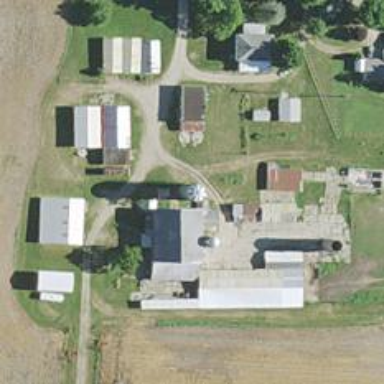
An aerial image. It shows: Silo.